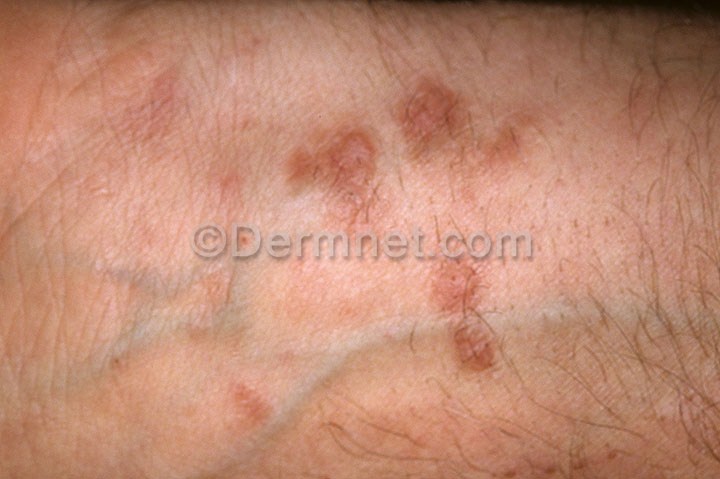
Disease: Psoriasis pictures Lichen Planus and related diseases